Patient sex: F
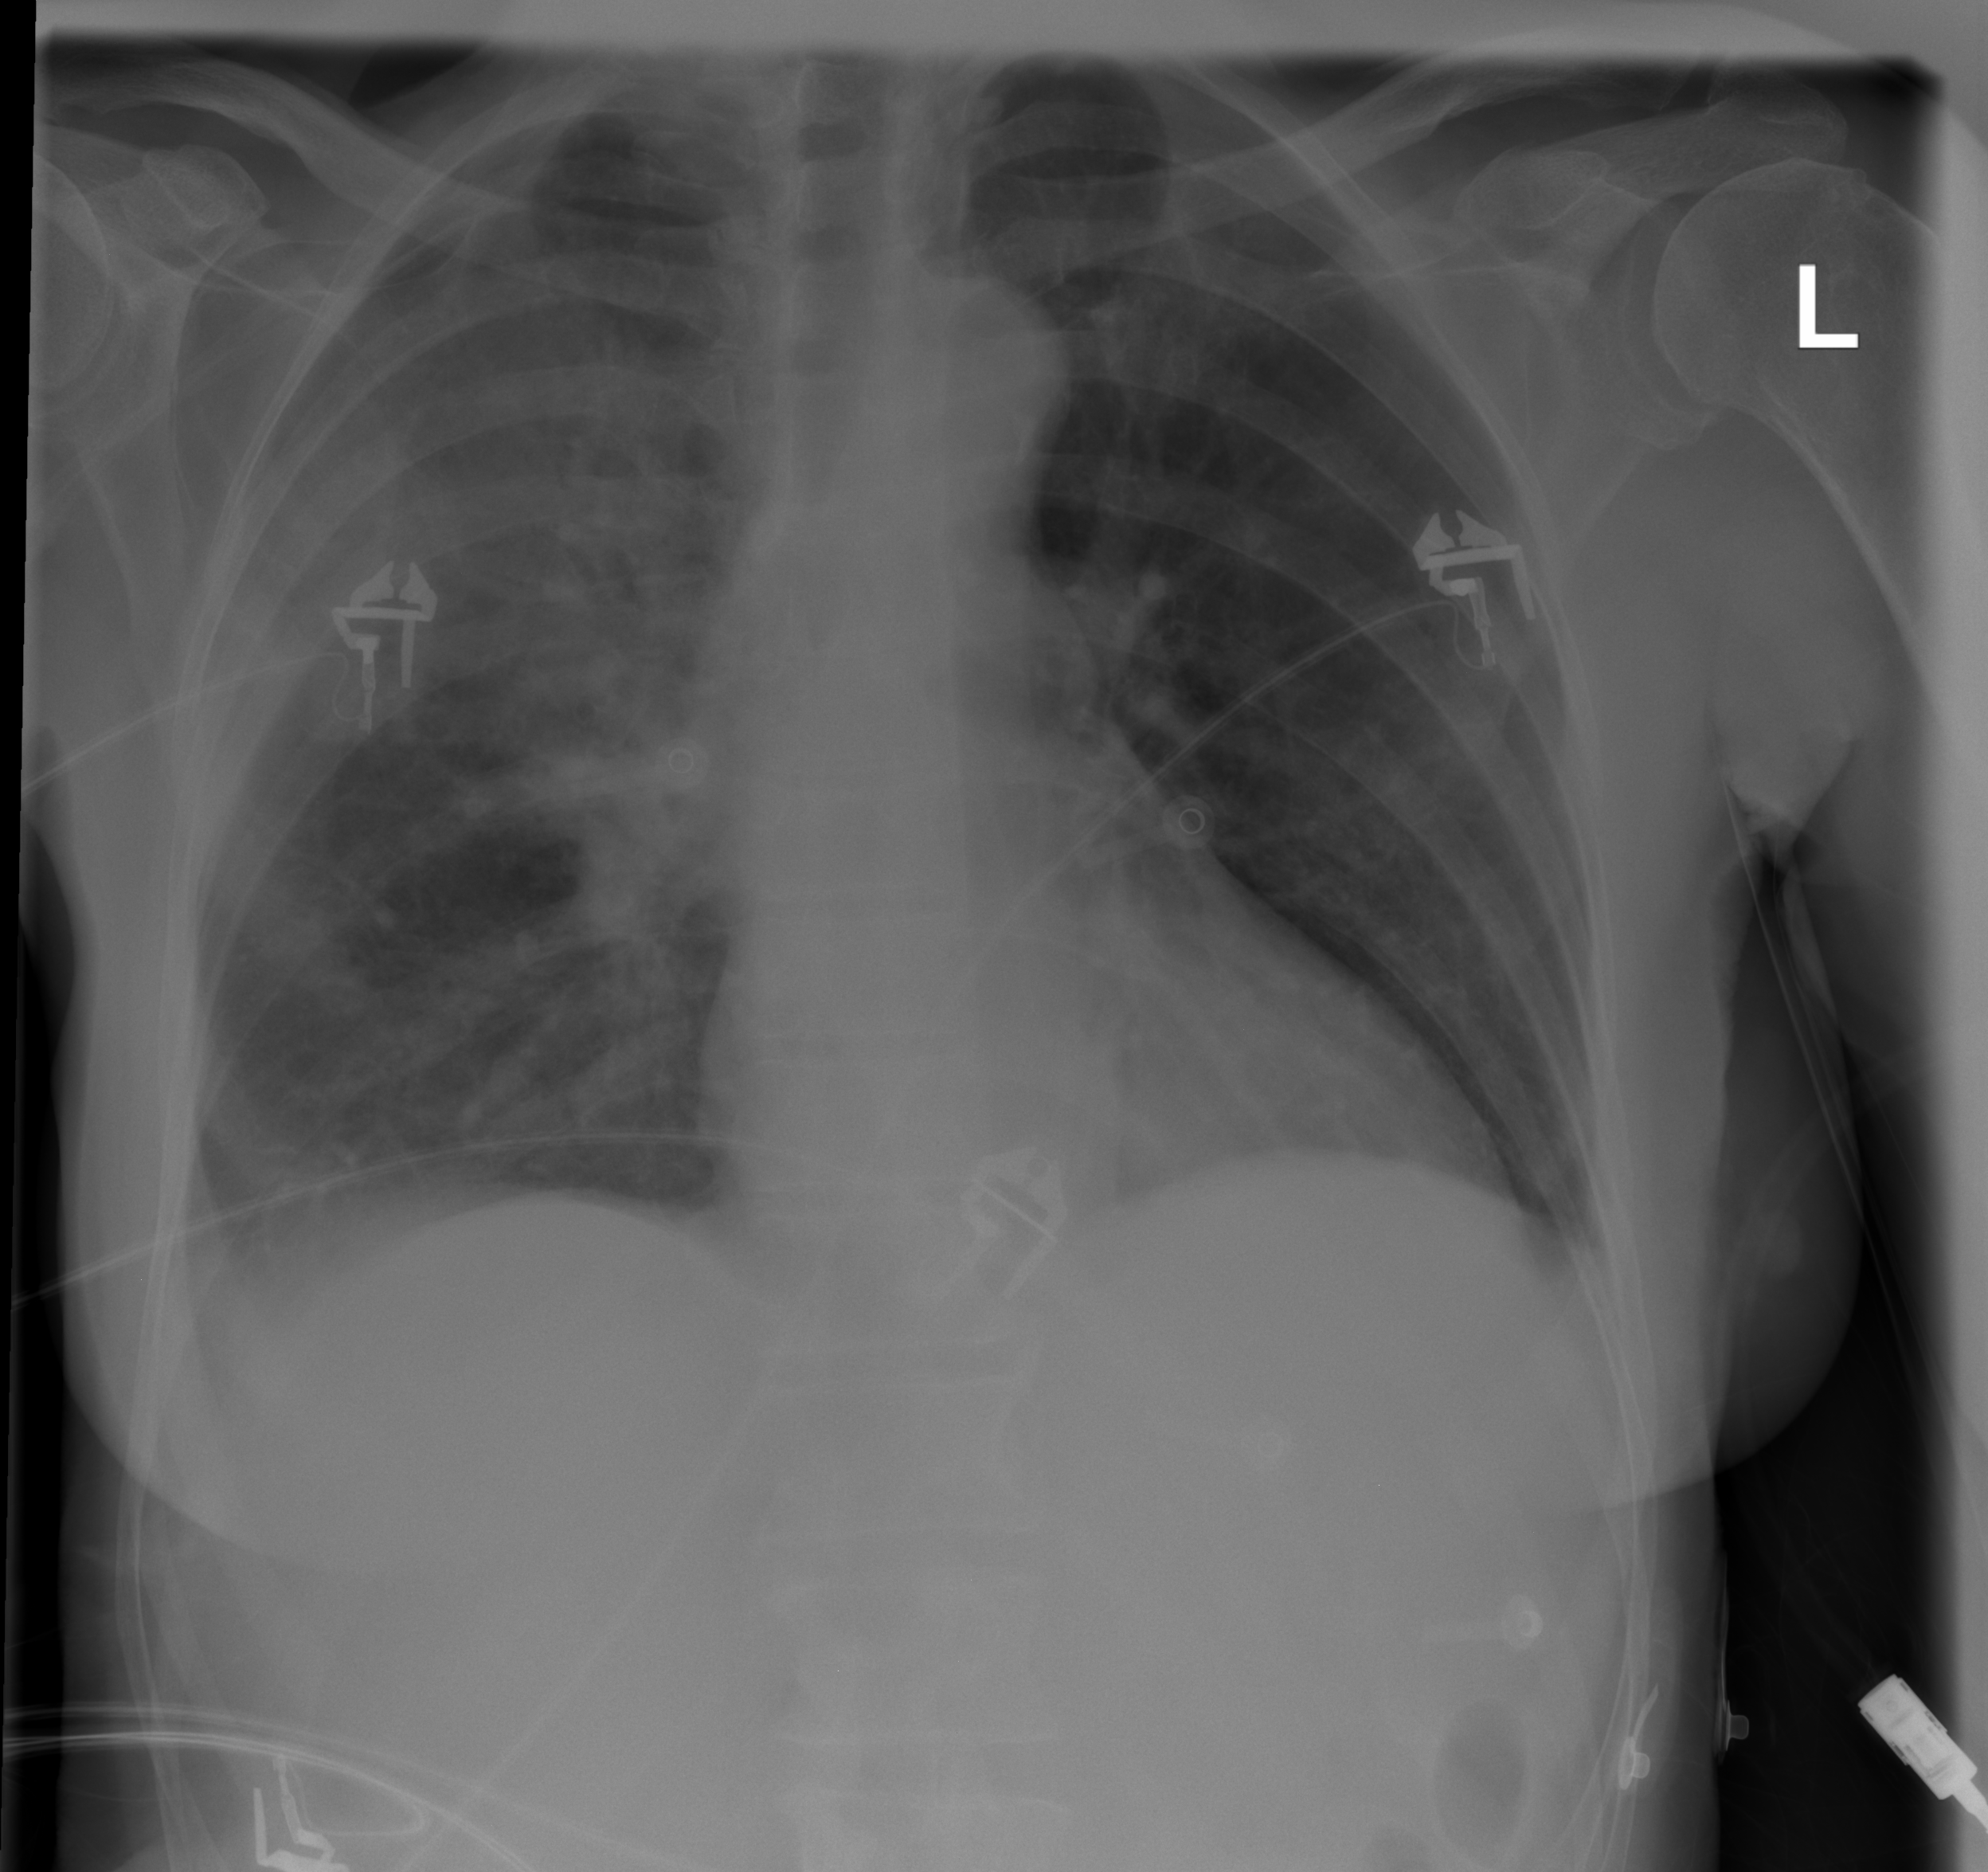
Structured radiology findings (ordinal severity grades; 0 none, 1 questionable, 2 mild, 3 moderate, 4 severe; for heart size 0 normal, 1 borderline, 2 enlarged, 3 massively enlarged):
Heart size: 0
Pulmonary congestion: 0
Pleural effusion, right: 2
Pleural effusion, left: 0
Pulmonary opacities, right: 3
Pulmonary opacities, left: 0
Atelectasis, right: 2
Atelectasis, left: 0